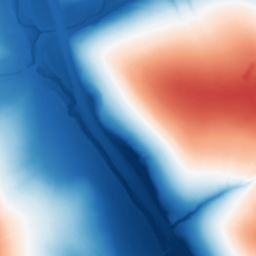
Category: trend_removal
Decomposition family: polynomial
Decomposition parameters: degree: 1
Upsampling method: regularized
Upsampling parameters: scale: 4
lambda_reg: 0.001
Upsampling scale: 4